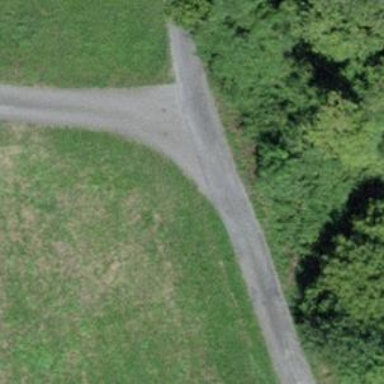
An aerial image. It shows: Unclassified road with asphalt surface.